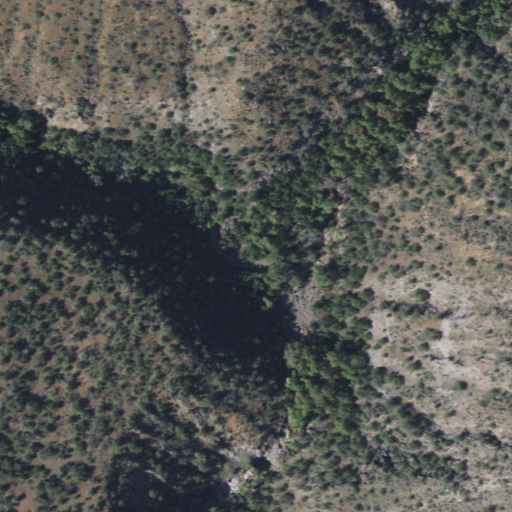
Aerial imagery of valley in Arizona named Camp Gulch containing shrub, evergreen forest, woody wetlands, and herbaceous wetlands